Field crop: maize
Growth stage: 2
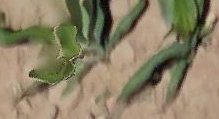
Species: maize